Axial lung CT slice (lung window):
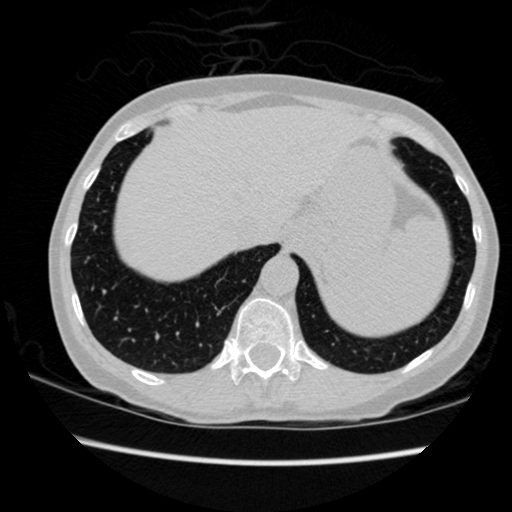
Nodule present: no